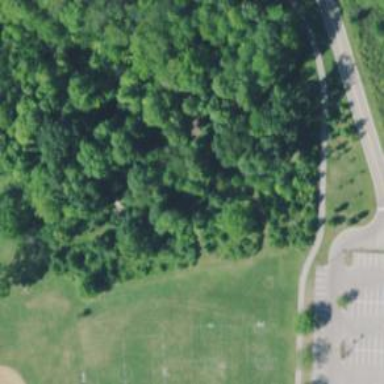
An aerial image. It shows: Disc golf basket.